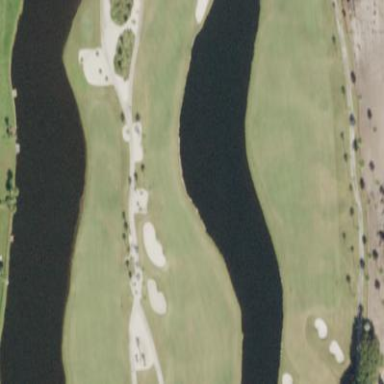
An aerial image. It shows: Golf fairway in the image.